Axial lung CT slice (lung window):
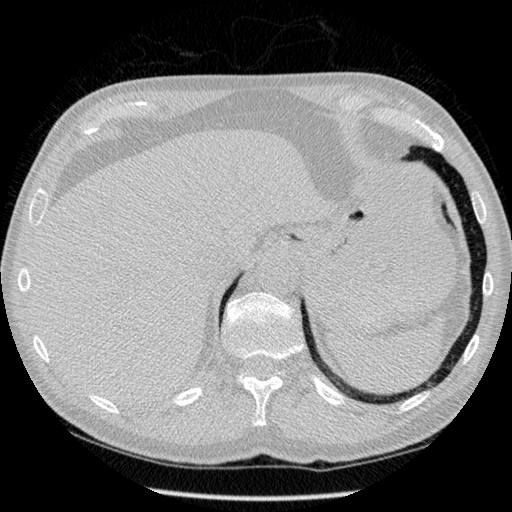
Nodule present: no